Interaction volume radius: 5 \u00c5
Interaction volume height: 20 \u00c5
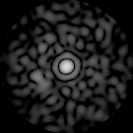
Disorder parameter: 0.8468